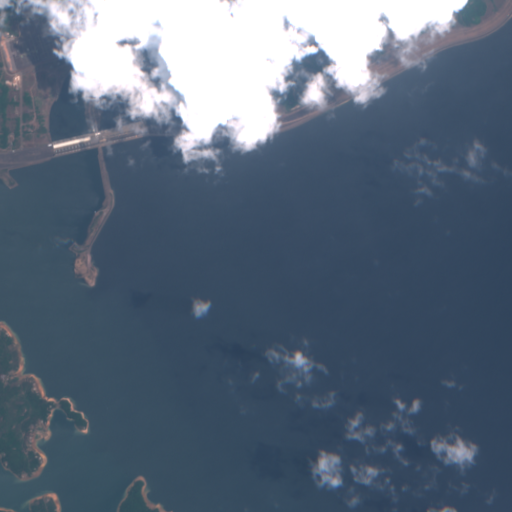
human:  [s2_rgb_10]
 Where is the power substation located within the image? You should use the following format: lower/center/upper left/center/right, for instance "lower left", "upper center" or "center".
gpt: The power substation is located in the upper left of the image.
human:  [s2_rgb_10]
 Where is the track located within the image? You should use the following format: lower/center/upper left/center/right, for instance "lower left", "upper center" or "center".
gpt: There is no track in the image.